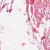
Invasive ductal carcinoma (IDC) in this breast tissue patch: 0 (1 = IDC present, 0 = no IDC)